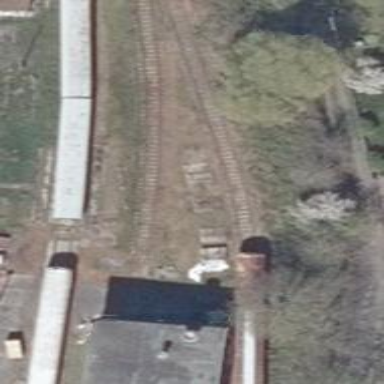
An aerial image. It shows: Rail spur service.